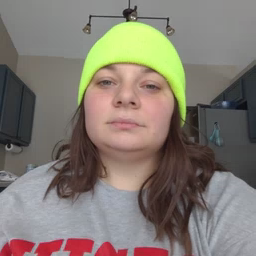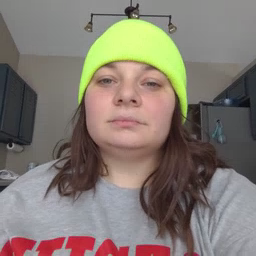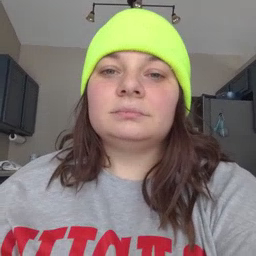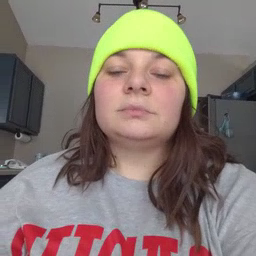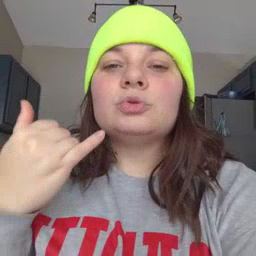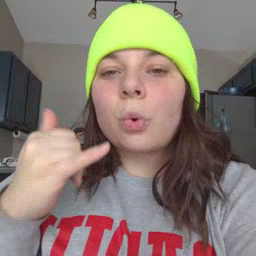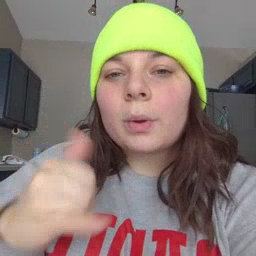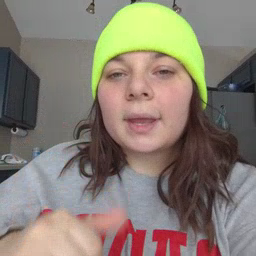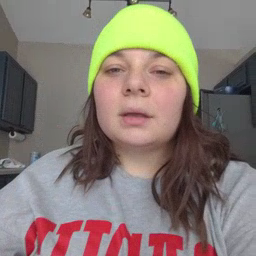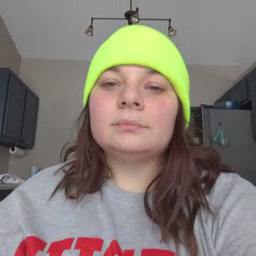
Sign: toy